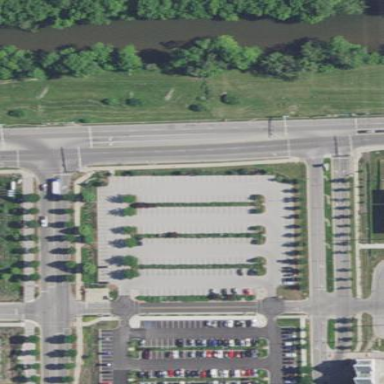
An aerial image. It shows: Parking area with surface.